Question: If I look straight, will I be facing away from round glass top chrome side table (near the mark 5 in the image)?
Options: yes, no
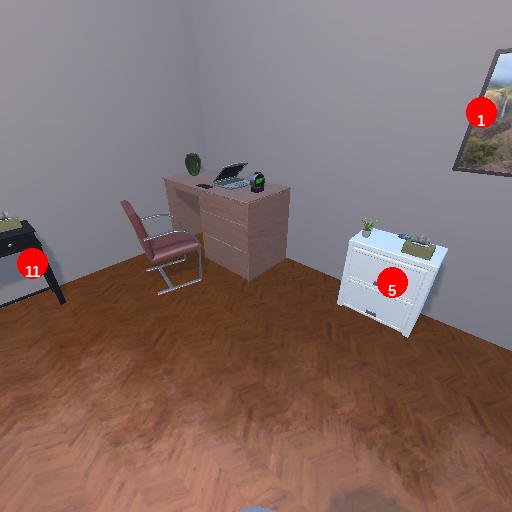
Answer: yes